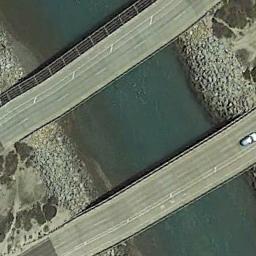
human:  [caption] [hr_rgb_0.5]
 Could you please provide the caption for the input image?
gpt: Two bridges built on a dark green river and some plants on both sides of the river .

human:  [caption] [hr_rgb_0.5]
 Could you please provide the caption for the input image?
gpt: Two bridges are over the river .

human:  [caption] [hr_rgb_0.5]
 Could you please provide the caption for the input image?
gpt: Two parallel bridges connect the land on both sides of the turquoise water  There is a car on the bridge .

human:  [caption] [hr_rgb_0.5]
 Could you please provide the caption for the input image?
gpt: Most of the area the bridge crosses is bare land .

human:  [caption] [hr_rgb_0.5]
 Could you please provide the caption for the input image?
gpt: The two Bridges are over the river .